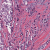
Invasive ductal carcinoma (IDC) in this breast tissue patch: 1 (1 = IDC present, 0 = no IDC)